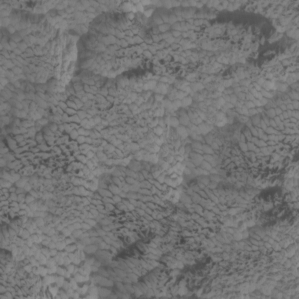
Label: non_frost